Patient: sex M, age 65
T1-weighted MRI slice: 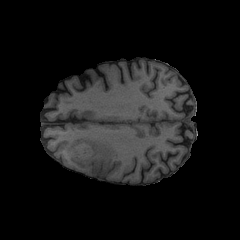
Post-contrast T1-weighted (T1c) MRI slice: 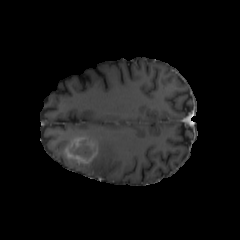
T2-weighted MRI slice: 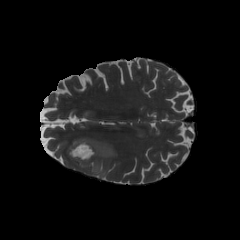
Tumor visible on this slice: yes
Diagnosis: Glioblastoma, IDH-wildtype
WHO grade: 4